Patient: sex F, age 68
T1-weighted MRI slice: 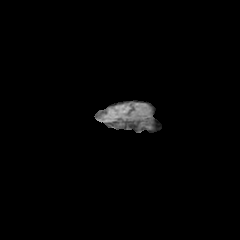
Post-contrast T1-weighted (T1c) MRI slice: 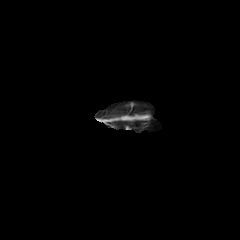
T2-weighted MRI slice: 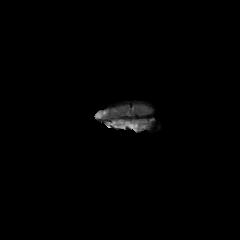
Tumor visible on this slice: no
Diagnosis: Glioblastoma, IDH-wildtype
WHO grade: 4